Question:
Example for the image above. Array representation in order is:8,3,1,6,4,7,10,14,13
I want to find out the height .....
Basically You have array representation of BST you need to find out the height of tree without constructing the tree?
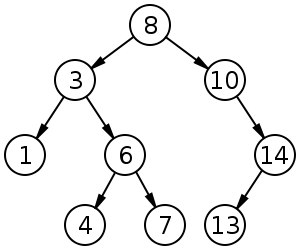
Answer: This question can be solved using a recursive approach, as most tree problems are solved.
Pseudo code-
'''
int get_height(int a[], int low, int hi) {
if(low > hi)
return -1;
int root = a[low];
// Find position pos in the range (low+1) to hi such that
// all elements at left of pos are <= root and all elements at right
// of pos are > root. Do this using modified binary search
int pos = <position for root found as described above>
int ht = 1 + max (get_height(a, low+1, pos),
get_height(a, pos+1, hi));
return ht;
}
'''